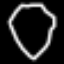
Label: diamond